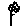
Label: flower